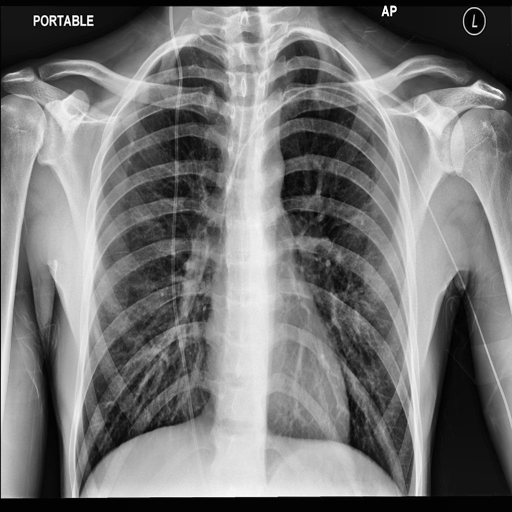
Finding: NORMAL